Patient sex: M
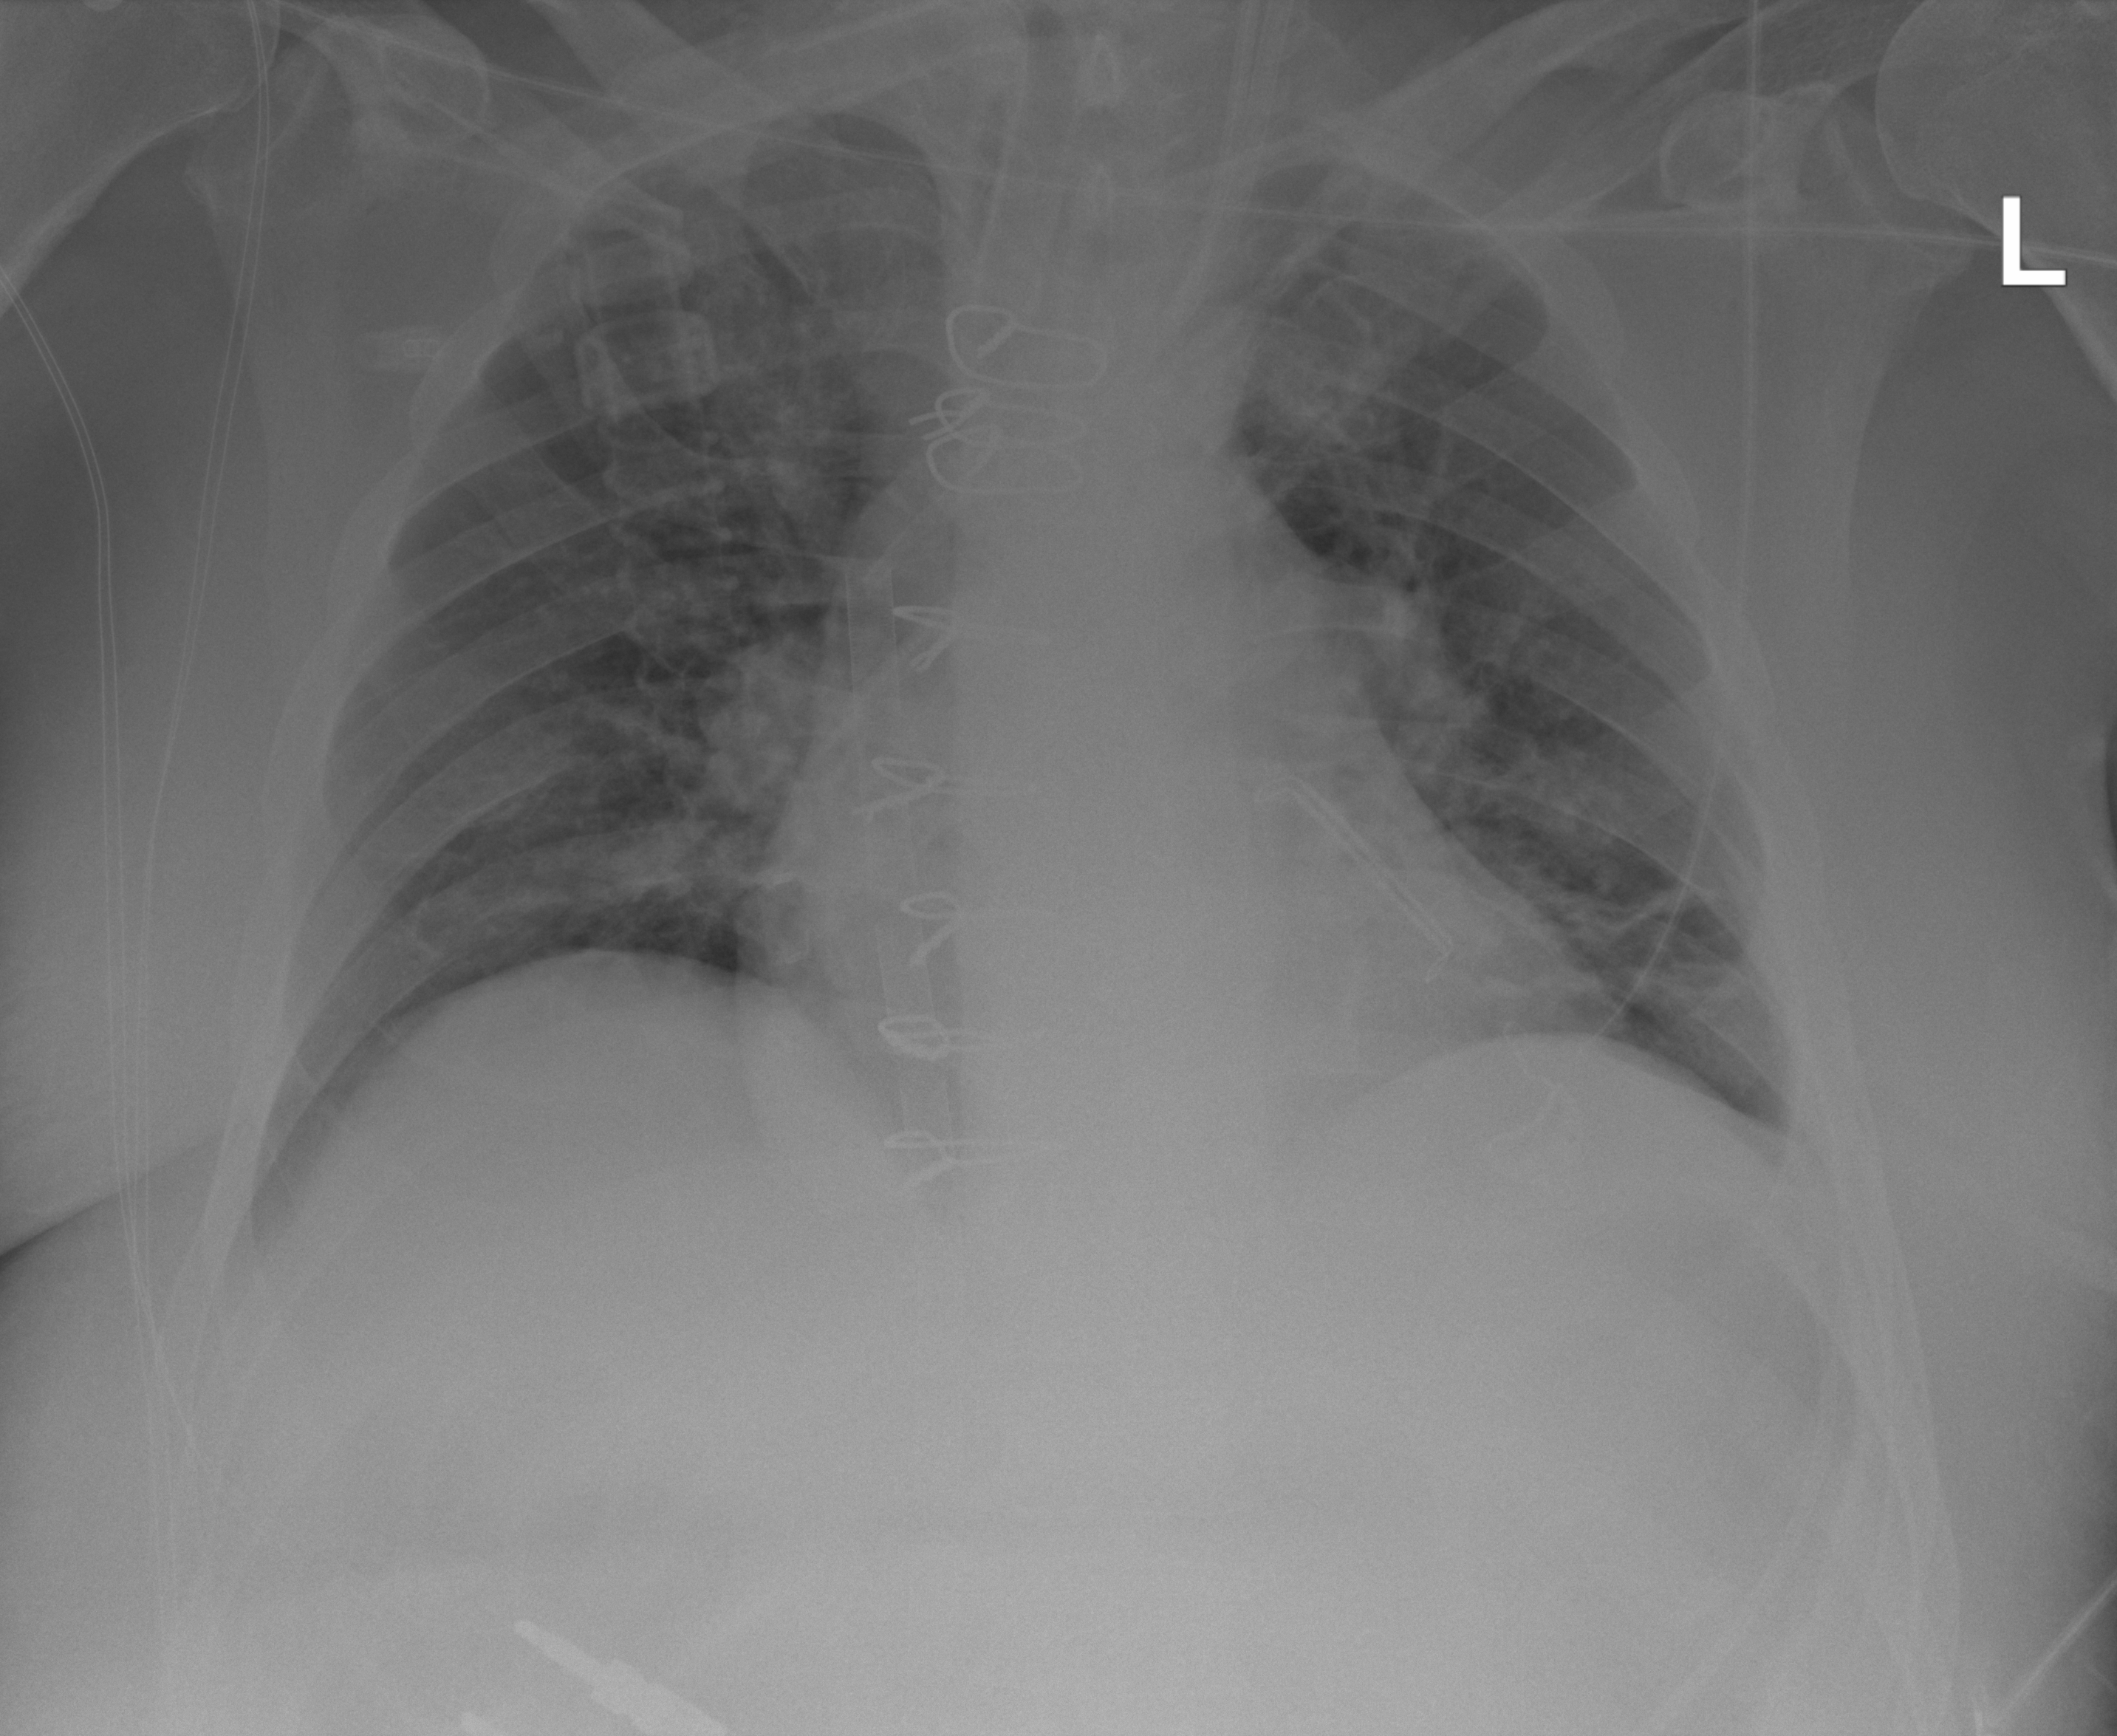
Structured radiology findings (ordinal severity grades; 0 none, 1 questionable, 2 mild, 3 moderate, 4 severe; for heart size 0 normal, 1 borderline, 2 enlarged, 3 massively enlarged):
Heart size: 2
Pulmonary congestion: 2
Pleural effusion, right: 0
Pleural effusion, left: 0
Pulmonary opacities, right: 0
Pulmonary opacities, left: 0
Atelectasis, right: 2
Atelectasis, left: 2